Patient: sex M, age 42
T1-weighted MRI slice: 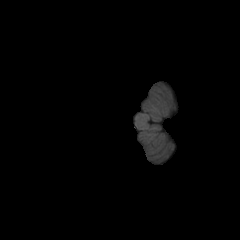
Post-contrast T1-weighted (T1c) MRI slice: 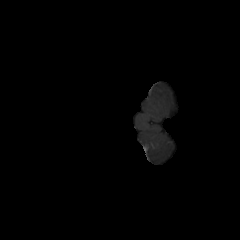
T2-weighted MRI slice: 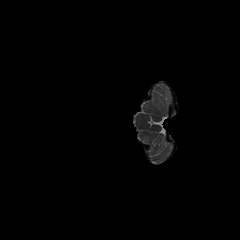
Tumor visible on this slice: no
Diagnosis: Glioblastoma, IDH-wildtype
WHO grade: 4